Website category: book
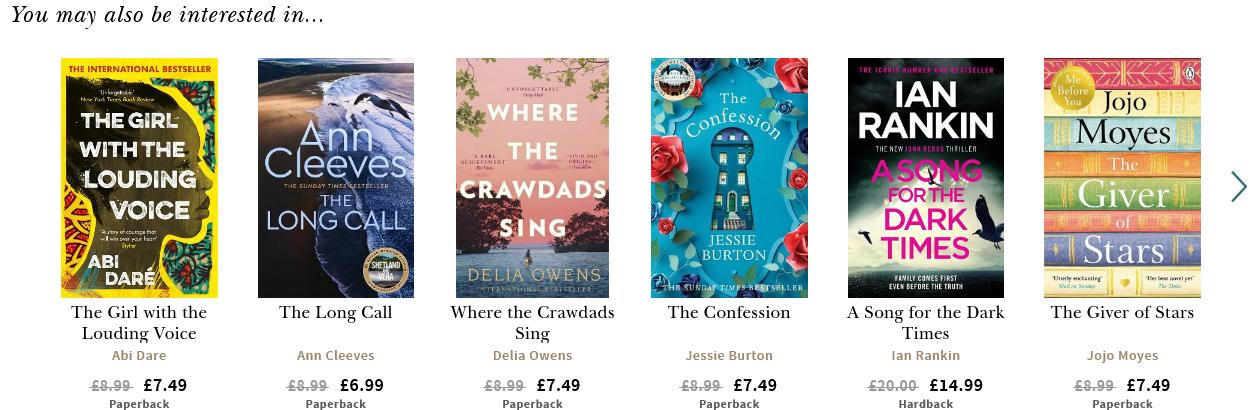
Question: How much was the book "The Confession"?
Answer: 7.49

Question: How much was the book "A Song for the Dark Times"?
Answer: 14.99

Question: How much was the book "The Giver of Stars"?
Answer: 7.49

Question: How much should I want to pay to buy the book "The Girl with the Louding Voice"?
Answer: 7.49

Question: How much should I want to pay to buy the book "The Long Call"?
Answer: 6.99

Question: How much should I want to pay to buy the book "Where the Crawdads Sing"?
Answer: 7.49

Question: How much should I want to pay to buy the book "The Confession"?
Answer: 7.49

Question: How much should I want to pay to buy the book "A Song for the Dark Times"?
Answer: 14.99

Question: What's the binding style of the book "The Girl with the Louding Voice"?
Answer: Paperback

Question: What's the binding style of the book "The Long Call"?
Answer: Paperback

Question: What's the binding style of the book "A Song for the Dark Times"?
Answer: Hardback

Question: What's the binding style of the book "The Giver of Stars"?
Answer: Paperback

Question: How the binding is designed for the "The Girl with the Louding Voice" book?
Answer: Paperback

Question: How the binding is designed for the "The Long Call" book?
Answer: Paperback

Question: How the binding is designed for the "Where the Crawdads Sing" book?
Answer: Paperback

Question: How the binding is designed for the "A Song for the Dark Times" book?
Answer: Hardback

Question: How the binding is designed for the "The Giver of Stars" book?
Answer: Paperback

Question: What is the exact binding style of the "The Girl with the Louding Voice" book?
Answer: Paperback

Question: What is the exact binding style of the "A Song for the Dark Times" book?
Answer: Hardback

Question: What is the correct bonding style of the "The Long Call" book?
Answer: Paperback

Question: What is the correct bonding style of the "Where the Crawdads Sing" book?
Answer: Paperback

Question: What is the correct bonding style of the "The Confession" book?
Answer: Paperback

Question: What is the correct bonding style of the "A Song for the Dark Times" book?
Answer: Hardback

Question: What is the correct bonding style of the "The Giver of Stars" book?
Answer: Paperback

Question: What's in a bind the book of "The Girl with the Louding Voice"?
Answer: Paperback

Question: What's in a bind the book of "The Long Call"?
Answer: Paperback

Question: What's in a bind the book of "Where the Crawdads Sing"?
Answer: Paperback

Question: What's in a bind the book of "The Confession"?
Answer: Paperback

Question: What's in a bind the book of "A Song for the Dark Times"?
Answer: Hardback

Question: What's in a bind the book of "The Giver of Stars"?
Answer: Paperback

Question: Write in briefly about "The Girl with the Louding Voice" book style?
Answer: Paperback

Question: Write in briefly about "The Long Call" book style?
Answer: Paperback

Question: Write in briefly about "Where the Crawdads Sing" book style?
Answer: Paperback

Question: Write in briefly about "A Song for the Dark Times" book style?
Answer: Hardback

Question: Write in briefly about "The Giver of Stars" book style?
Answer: Paperback

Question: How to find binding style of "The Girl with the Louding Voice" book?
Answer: Paperback

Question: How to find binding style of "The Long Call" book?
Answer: Paperback

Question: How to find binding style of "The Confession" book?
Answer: Paperback

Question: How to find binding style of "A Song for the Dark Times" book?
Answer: Hardback

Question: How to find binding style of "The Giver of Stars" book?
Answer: Paperback